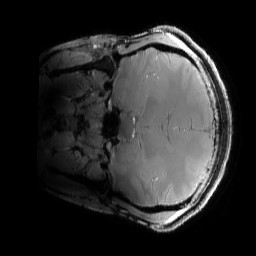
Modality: PDw
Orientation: coronal
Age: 24
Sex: female
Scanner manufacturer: siemens
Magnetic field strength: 6.98 T
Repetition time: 1.78 s
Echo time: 0.00386 s